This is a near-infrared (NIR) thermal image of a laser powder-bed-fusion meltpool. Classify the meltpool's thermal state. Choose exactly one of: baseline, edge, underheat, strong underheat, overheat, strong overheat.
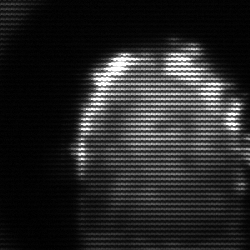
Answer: baseline